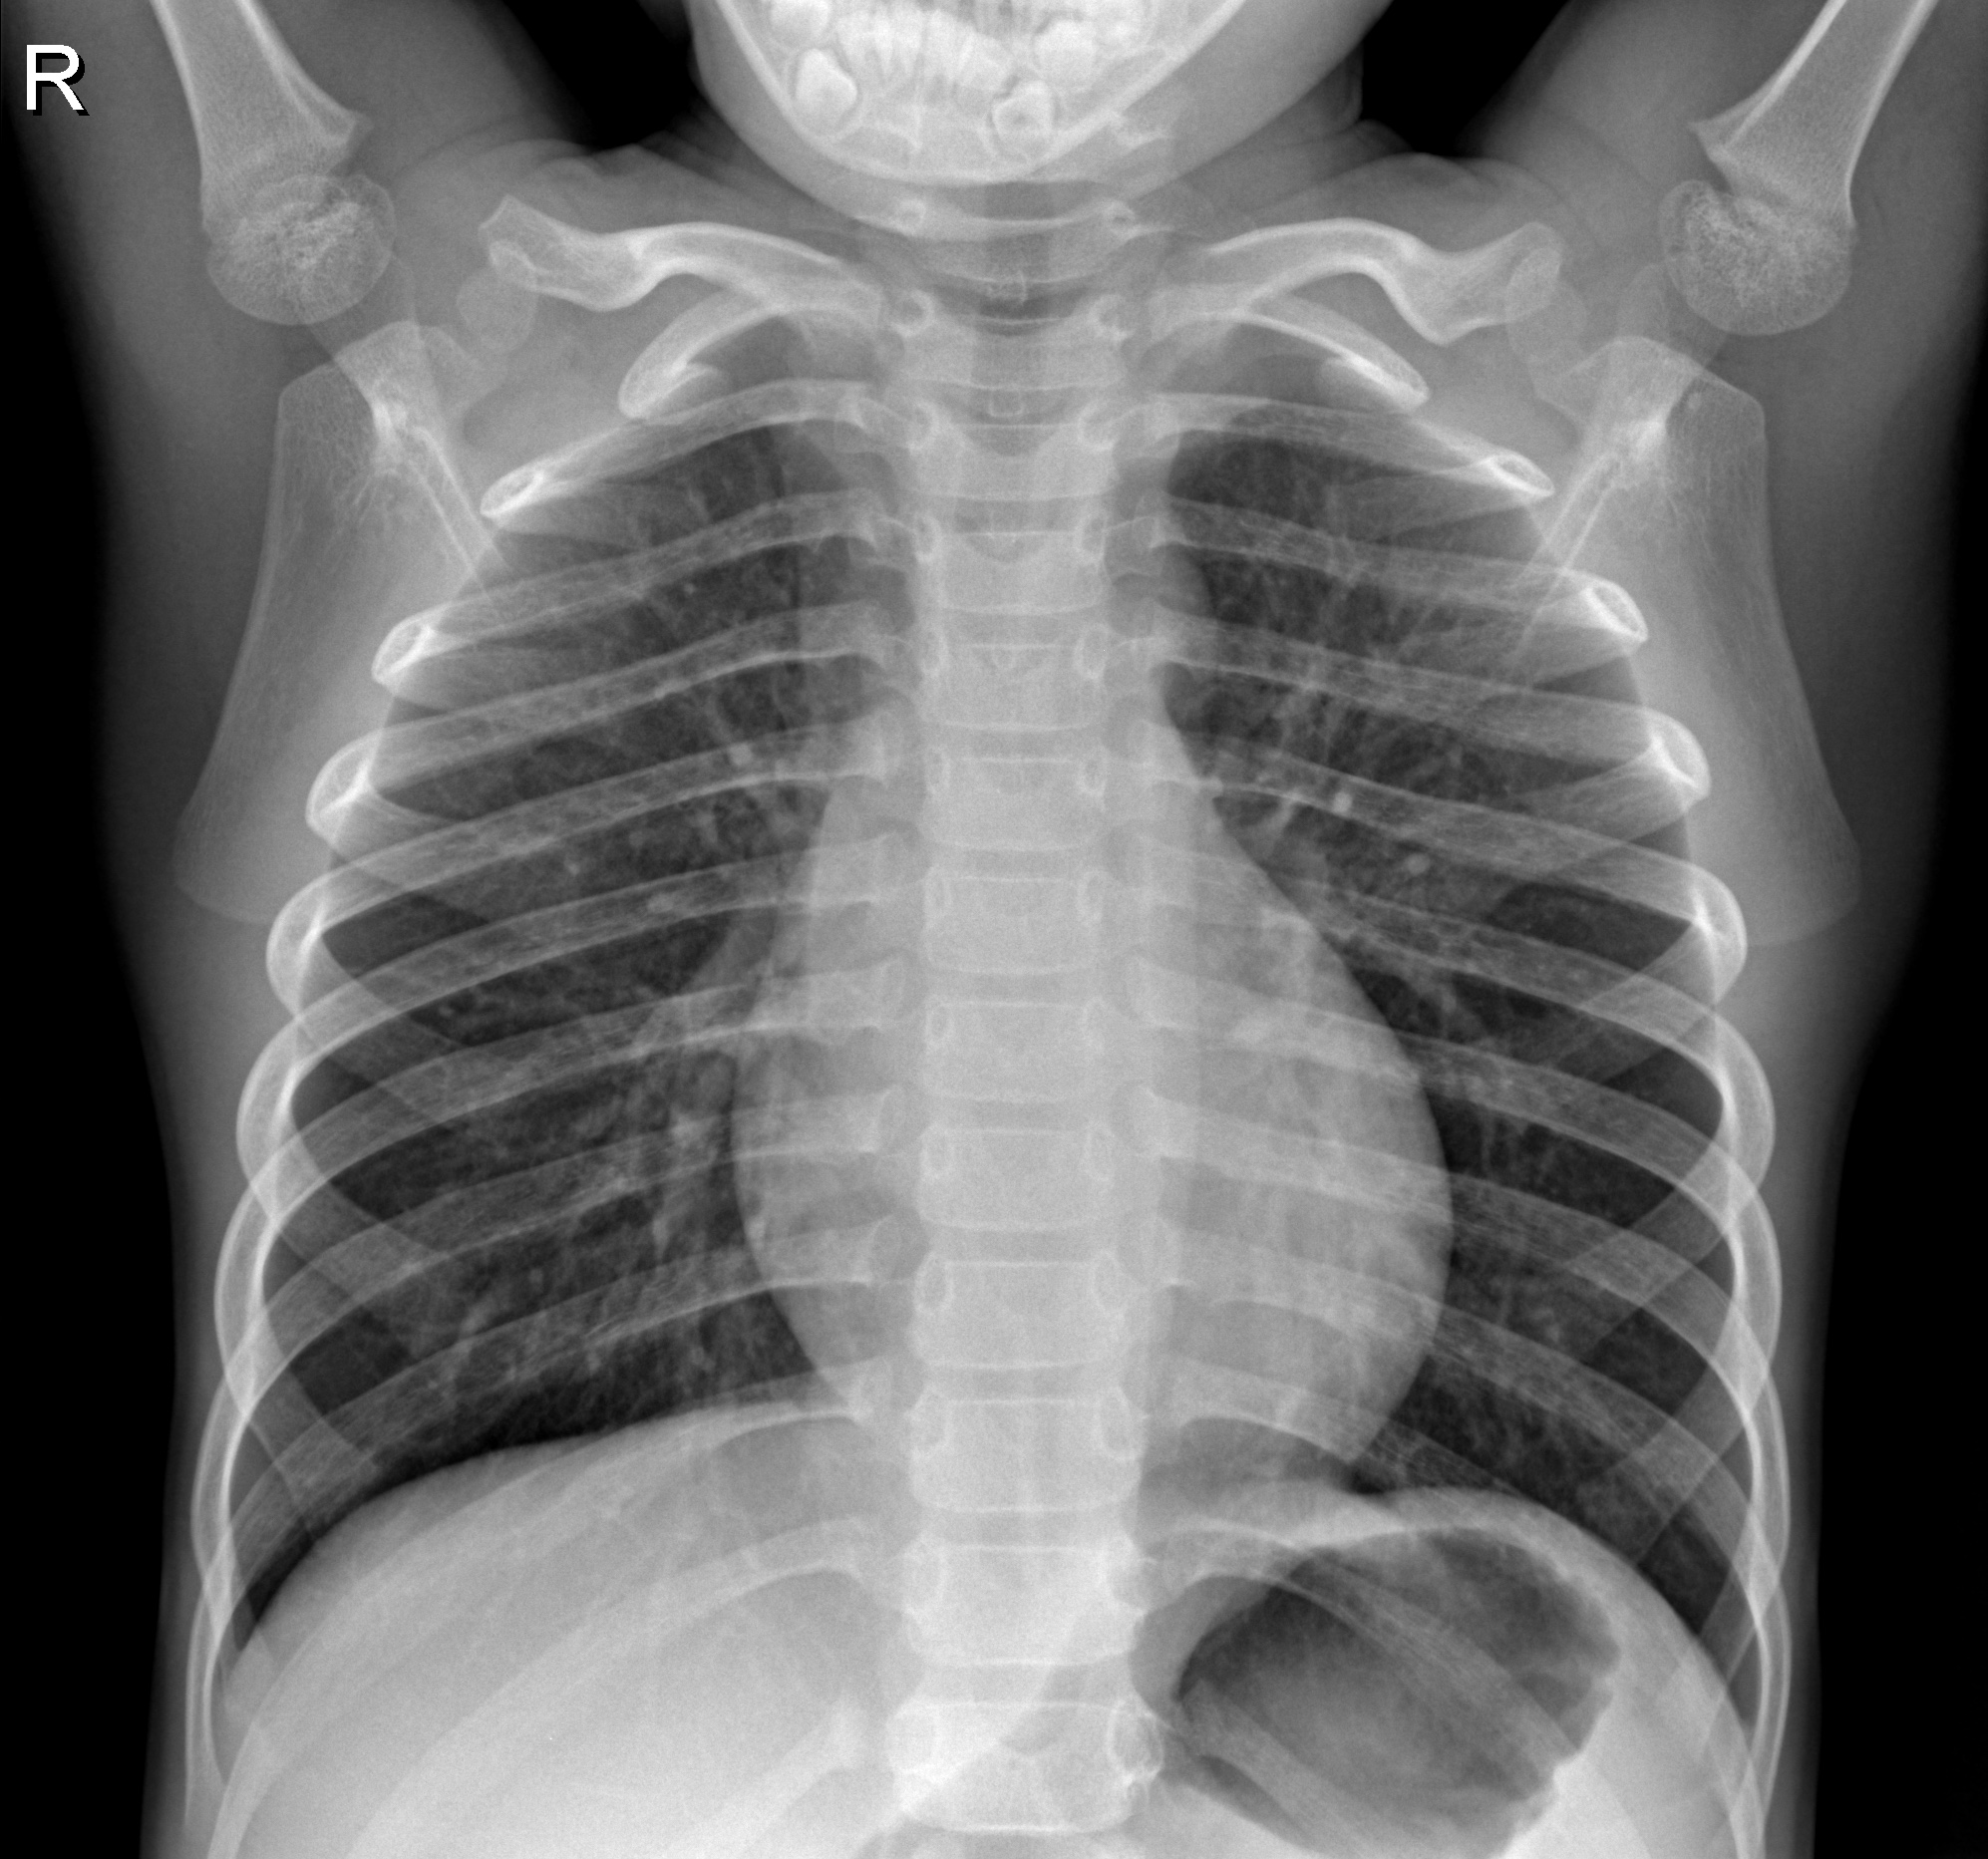
Diagnosis: NORMAL